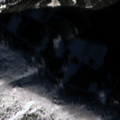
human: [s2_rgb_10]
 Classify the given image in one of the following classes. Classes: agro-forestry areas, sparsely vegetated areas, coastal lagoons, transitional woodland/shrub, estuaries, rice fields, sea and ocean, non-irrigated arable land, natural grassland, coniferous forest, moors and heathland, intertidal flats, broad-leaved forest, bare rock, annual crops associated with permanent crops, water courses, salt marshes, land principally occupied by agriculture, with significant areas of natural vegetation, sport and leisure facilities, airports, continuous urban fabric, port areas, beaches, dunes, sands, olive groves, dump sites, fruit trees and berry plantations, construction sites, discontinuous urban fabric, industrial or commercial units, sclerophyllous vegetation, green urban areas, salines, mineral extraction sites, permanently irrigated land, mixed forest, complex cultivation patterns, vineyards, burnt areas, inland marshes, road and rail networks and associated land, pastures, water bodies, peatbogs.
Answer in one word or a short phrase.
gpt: coniferous forest, natural grassland, moors and heathland